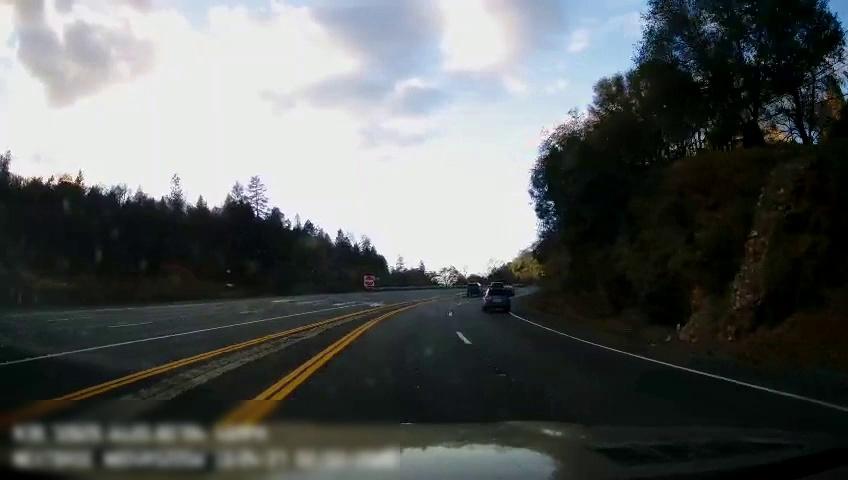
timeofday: Day
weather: Sunny
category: Drivable Space
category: Vehicles | SUV
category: Vehicles | Car
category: Vehicles | SUV
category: Lanes | Current Lane
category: Lanes | Alternate Lane
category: Lanes | Current Lane
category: Lanes | Opposite Lane
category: Lanes | Opposite Lane
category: Lanes | Opposite Lane
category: Lanes | Opposite Lane
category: Lanes | Opposite Lane
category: Lanes | Opposite Lane
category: Traffic | Signs